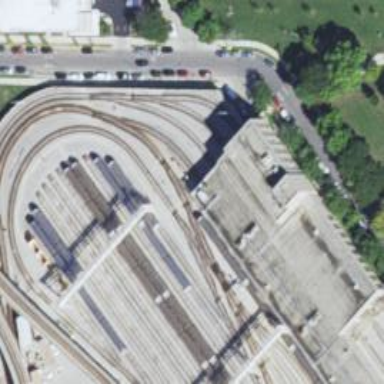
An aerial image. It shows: Yard area with electrified rail tracks.